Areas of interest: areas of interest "Transportation stations"
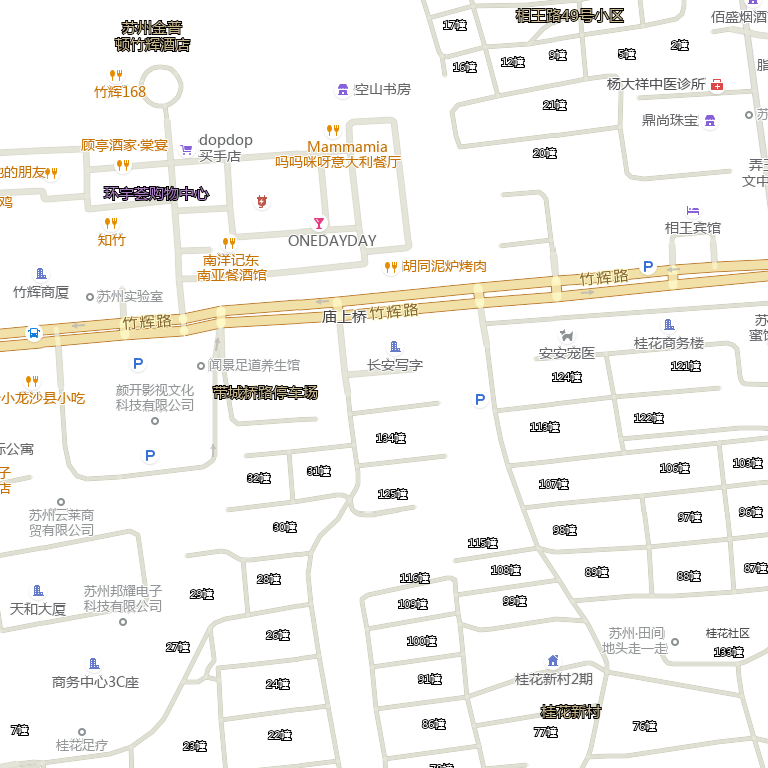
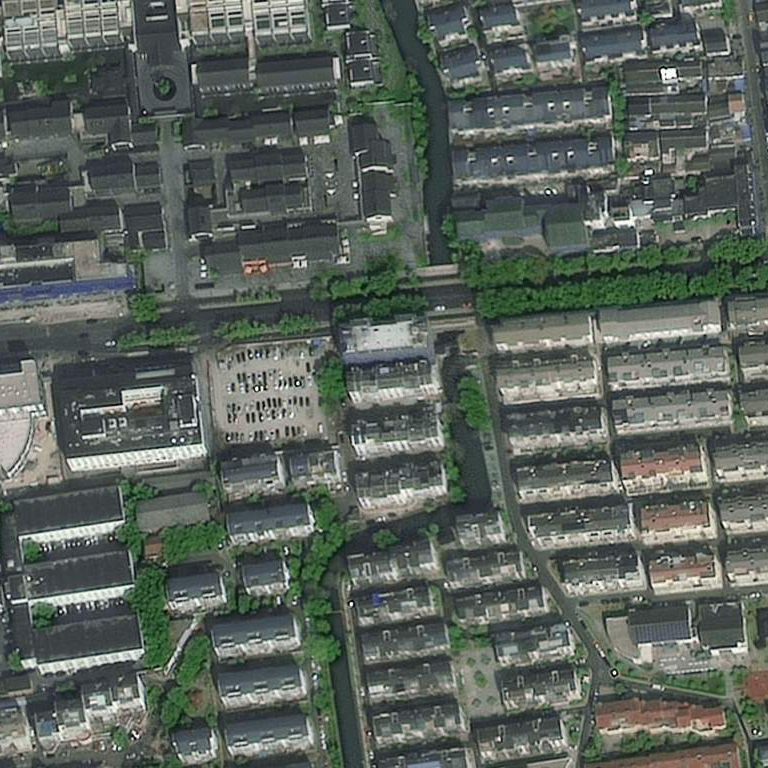